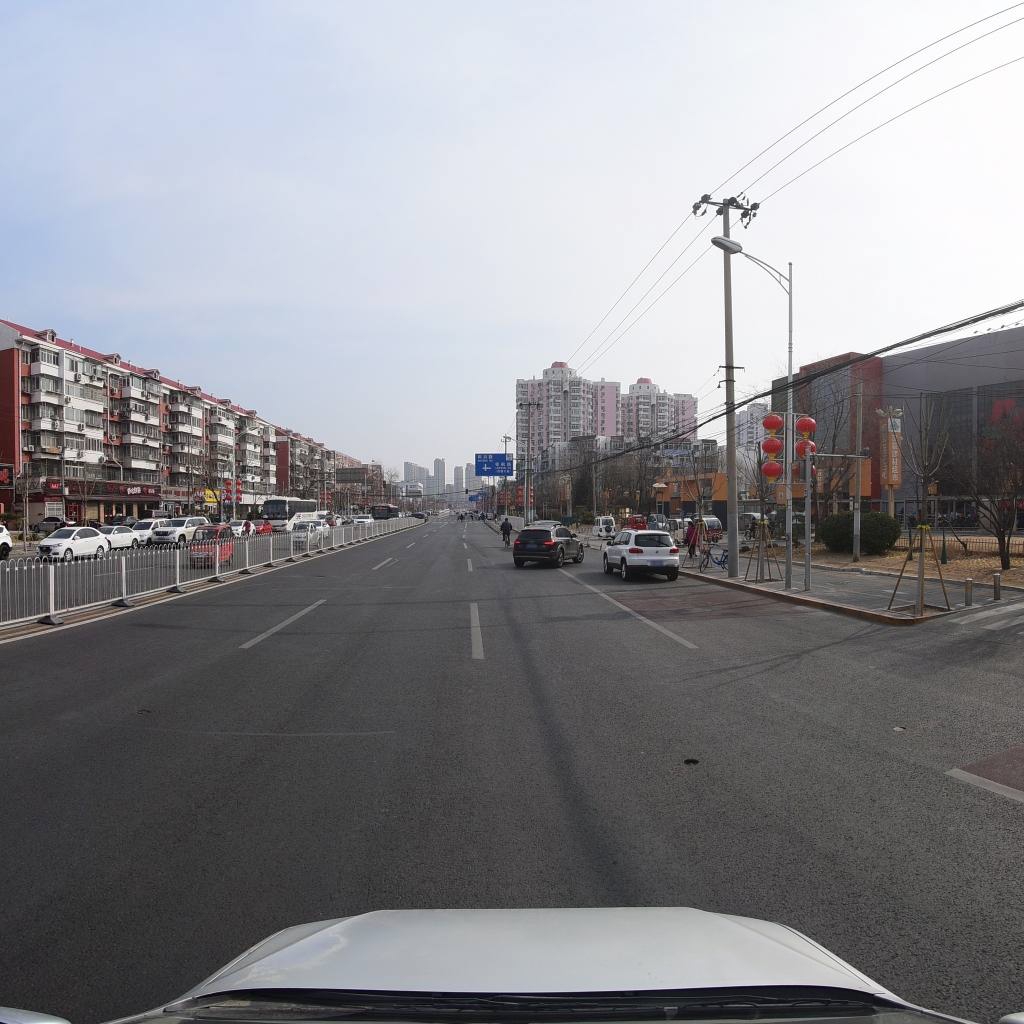
Region: Fengtai
Road damage annotations: pothole, longitudinal crack, pothole, transverse patch, pothole